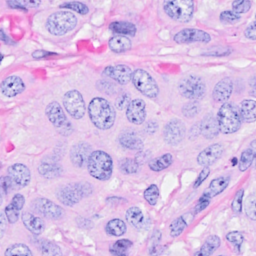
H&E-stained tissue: Breast